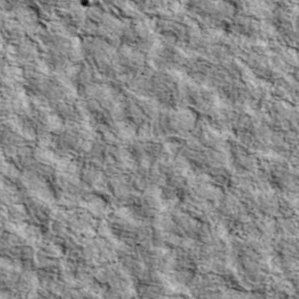
Label: non_frost